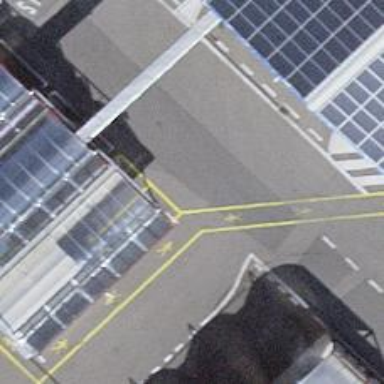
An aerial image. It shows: Car wash facility.